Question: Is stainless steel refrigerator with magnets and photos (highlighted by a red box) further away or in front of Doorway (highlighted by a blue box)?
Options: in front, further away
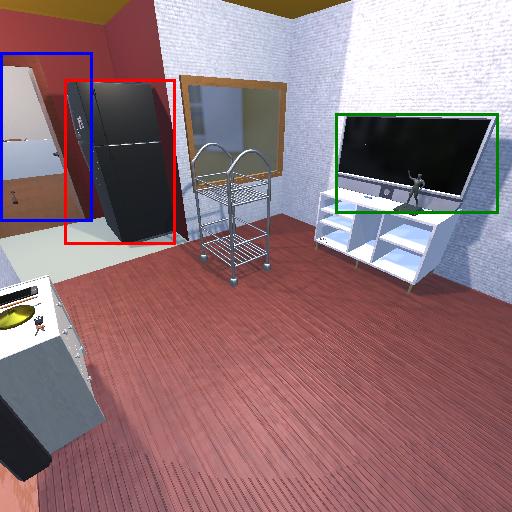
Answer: in front